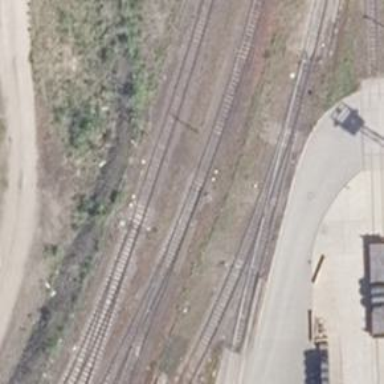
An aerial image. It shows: Railway switch.